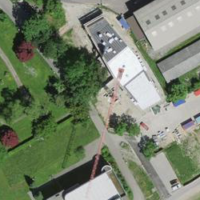
EUNIS habitat code: 55
Species observed at this site:
Aegopodium podagraria
Plantago lanceolata
Corylus avellana
Lotus corniculatus
Cardamine flexuosa
Chenopodium album